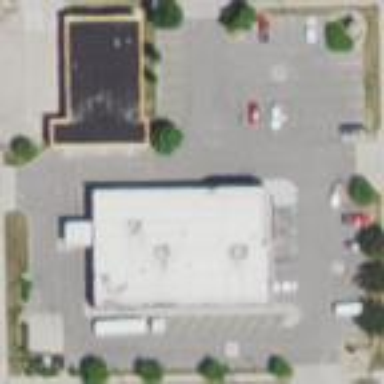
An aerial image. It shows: Retail area.